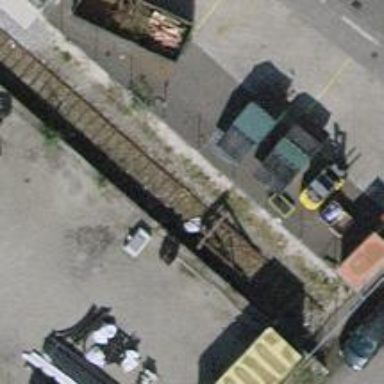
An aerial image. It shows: Railway buffer stop.